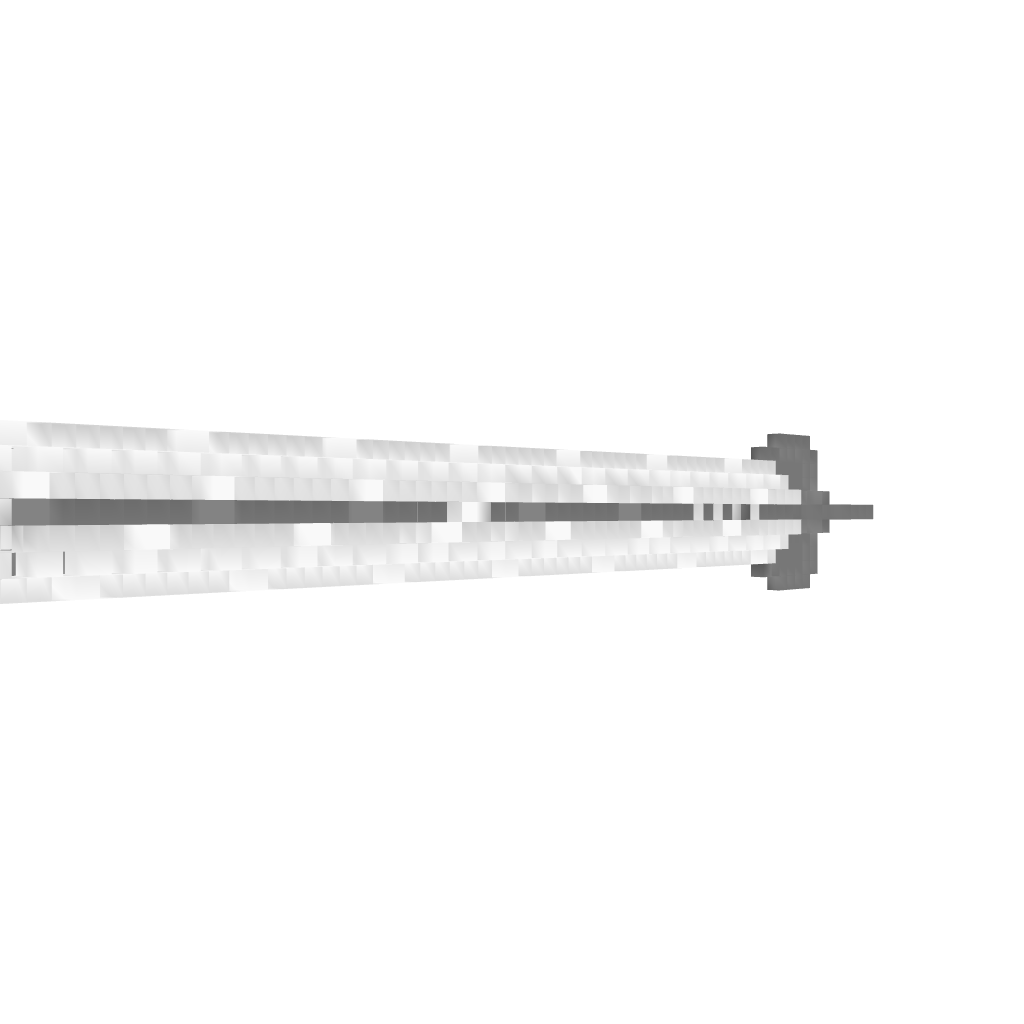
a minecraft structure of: The Ukranian Cigar Merchant Ship bad low quality